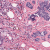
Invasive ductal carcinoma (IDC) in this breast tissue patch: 1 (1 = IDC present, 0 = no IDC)